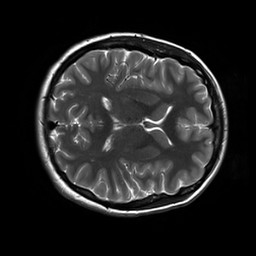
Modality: T2w
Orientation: axial
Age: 21
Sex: female
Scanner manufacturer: siemens
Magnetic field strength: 3 T
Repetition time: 8.53 s
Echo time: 0.091 s